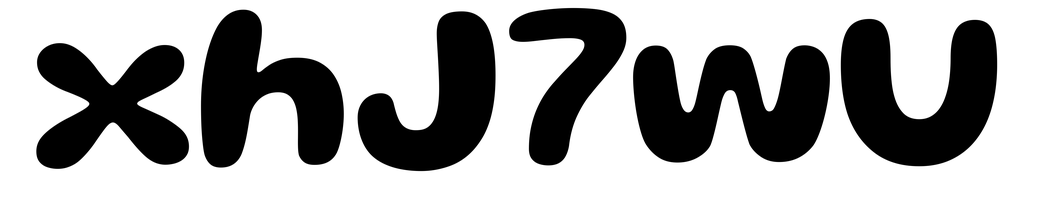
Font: Gluten_SemiBold